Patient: sex F, age 89
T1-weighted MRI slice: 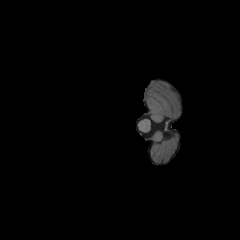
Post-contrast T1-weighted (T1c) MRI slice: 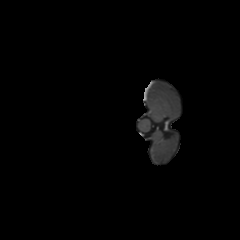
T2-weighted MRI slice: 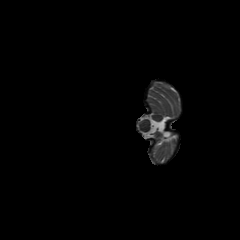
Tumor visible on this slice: no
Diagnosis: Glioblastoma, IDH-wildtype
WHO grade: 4